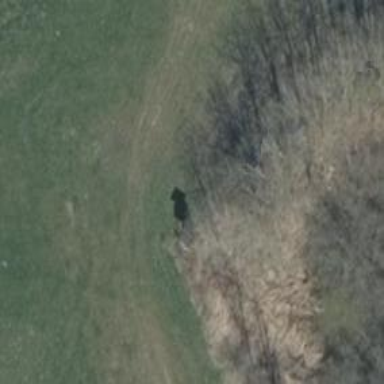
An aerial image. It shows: Hunting stand.